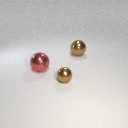
large brown metal sphere to the right of large red metal sphere